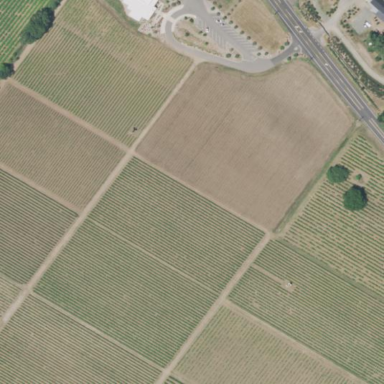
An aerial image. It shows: Vineyard with grape crops.